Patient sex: M
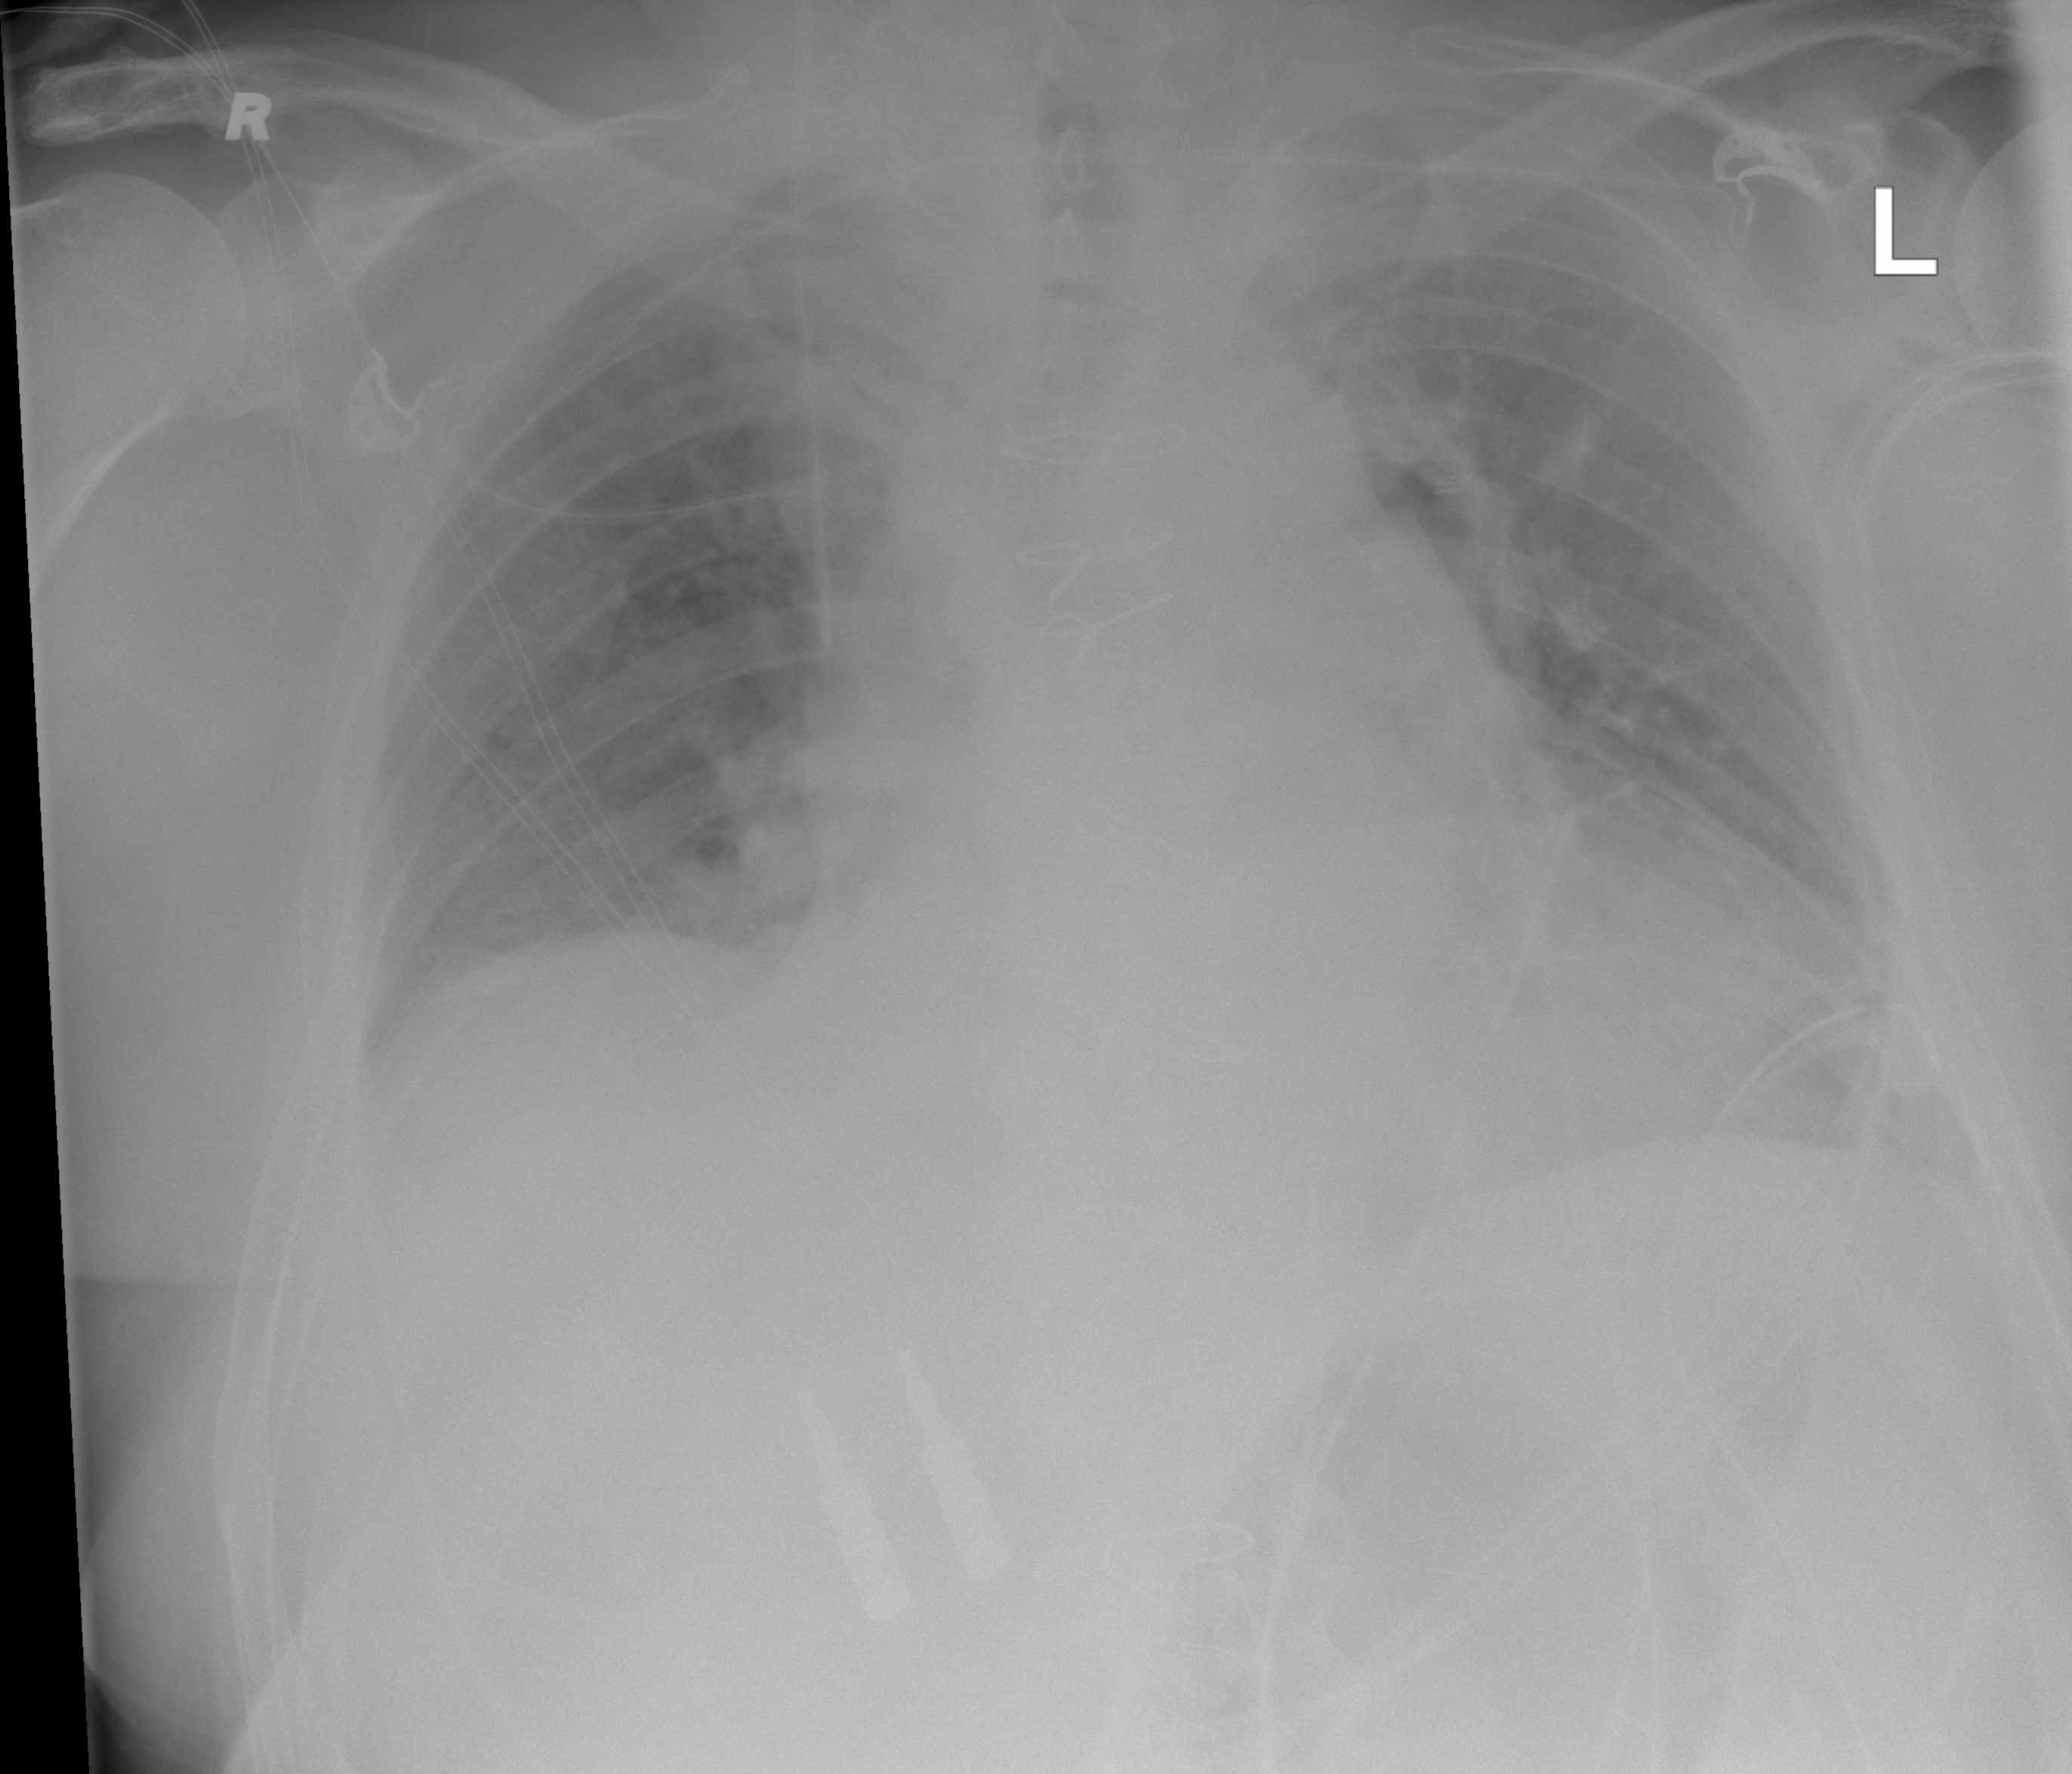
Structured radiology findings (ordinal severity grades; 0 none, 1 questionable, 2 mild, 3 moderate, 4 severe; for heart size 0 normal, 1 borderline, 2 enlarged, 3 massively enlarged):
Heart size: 2
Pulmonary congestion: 2
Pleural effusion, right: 0
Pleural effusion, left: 0
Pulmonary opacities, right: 0
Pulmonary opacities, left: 0
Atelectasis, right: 2
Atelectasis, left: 2